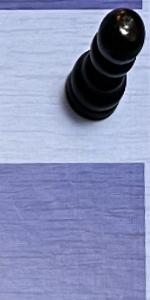
Label: Empty